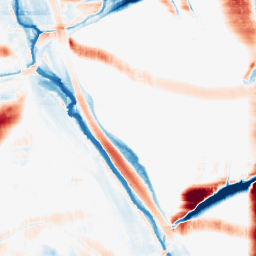
Category: morphological
Decomposition family: morphological_rect
Decomposition parameters: operation: average
width: 50
height: 20
Upsampling method: bicubic
Upsampling parameters: scale: 2
Upsampling scale: 2